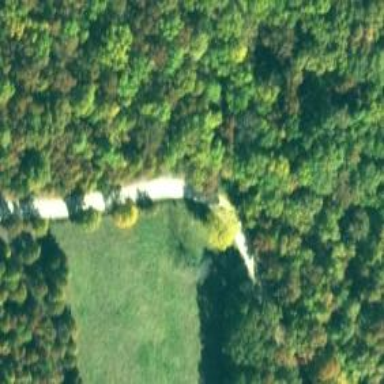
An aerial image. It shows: Unclassified road.